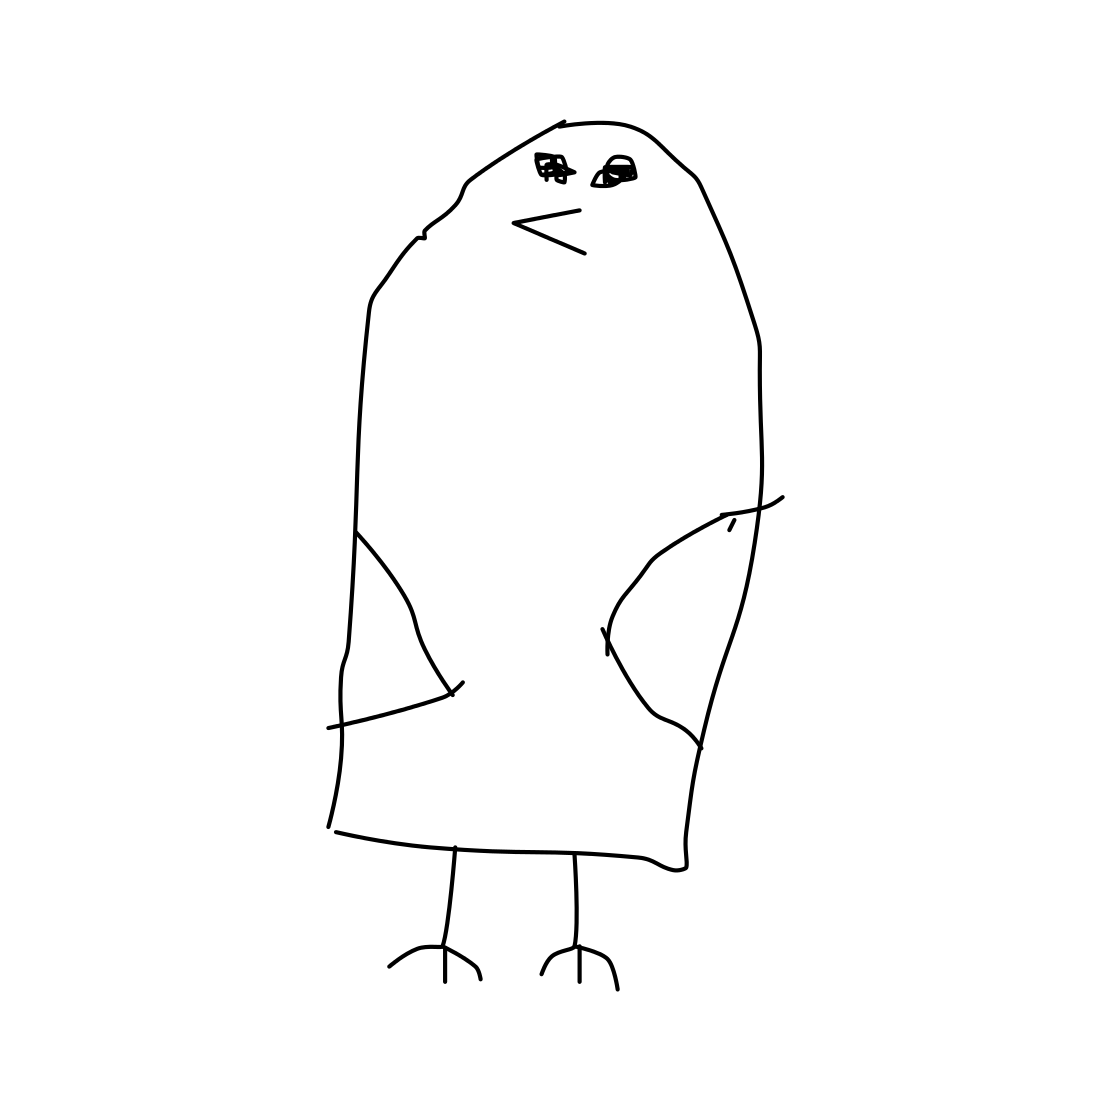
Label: owl